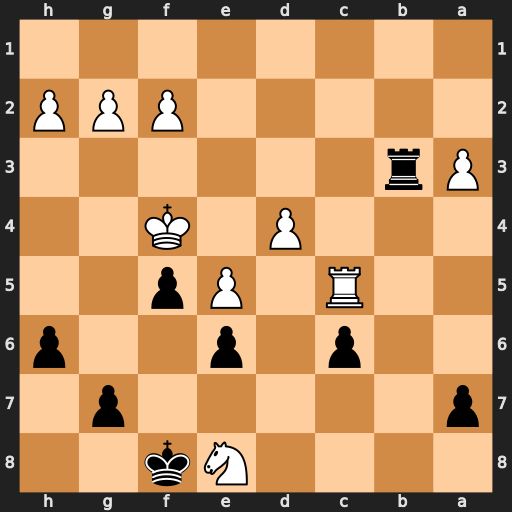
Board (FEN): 4Nk2/p5p1/2p1p2p/2R1Pp2/3P1K2/Pr6/5PPP/8
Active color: b
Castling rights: -
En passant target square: -
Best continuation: g5#